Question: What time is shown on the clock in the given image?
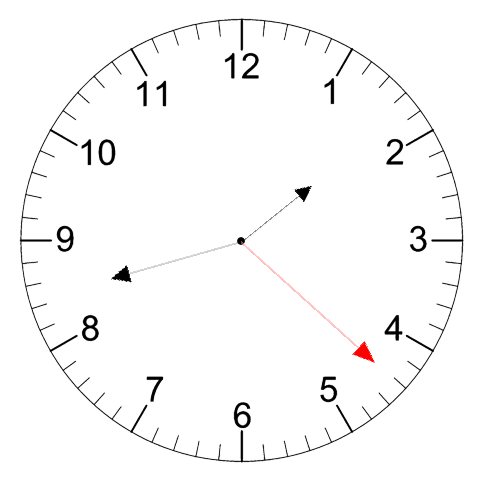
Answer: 01:42:22